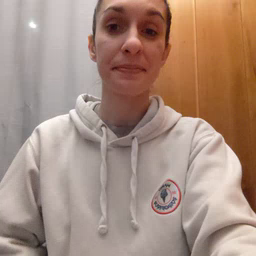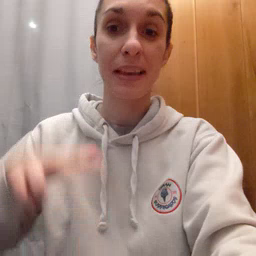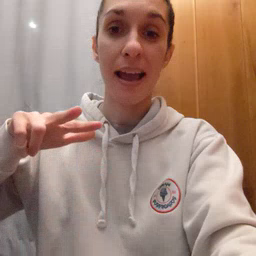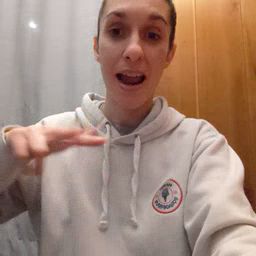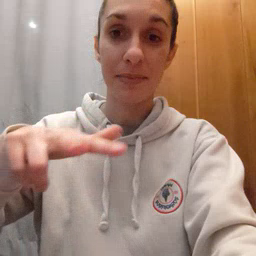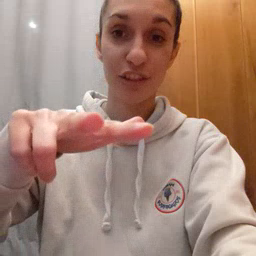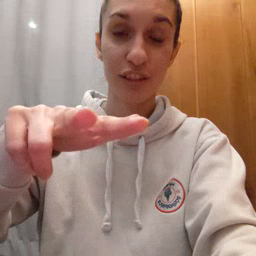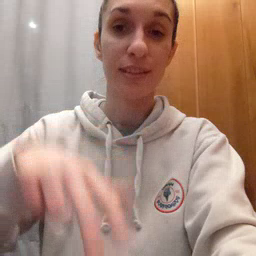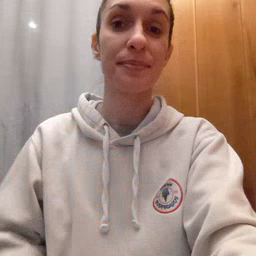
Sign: helicopter